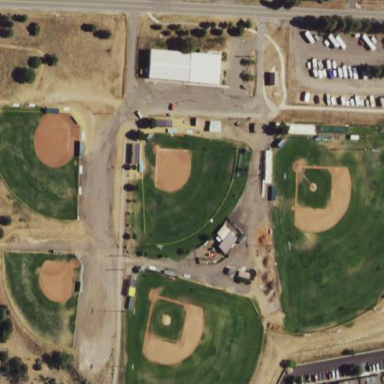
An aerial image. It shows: Baseball pitch for leisure land activities.